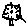
Label: flower